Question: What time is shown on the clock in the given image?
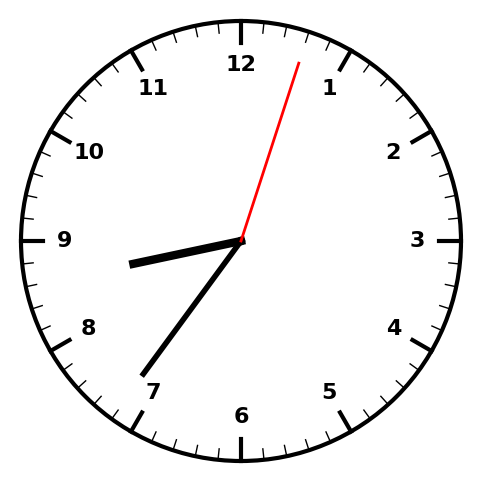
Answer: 08:36:03